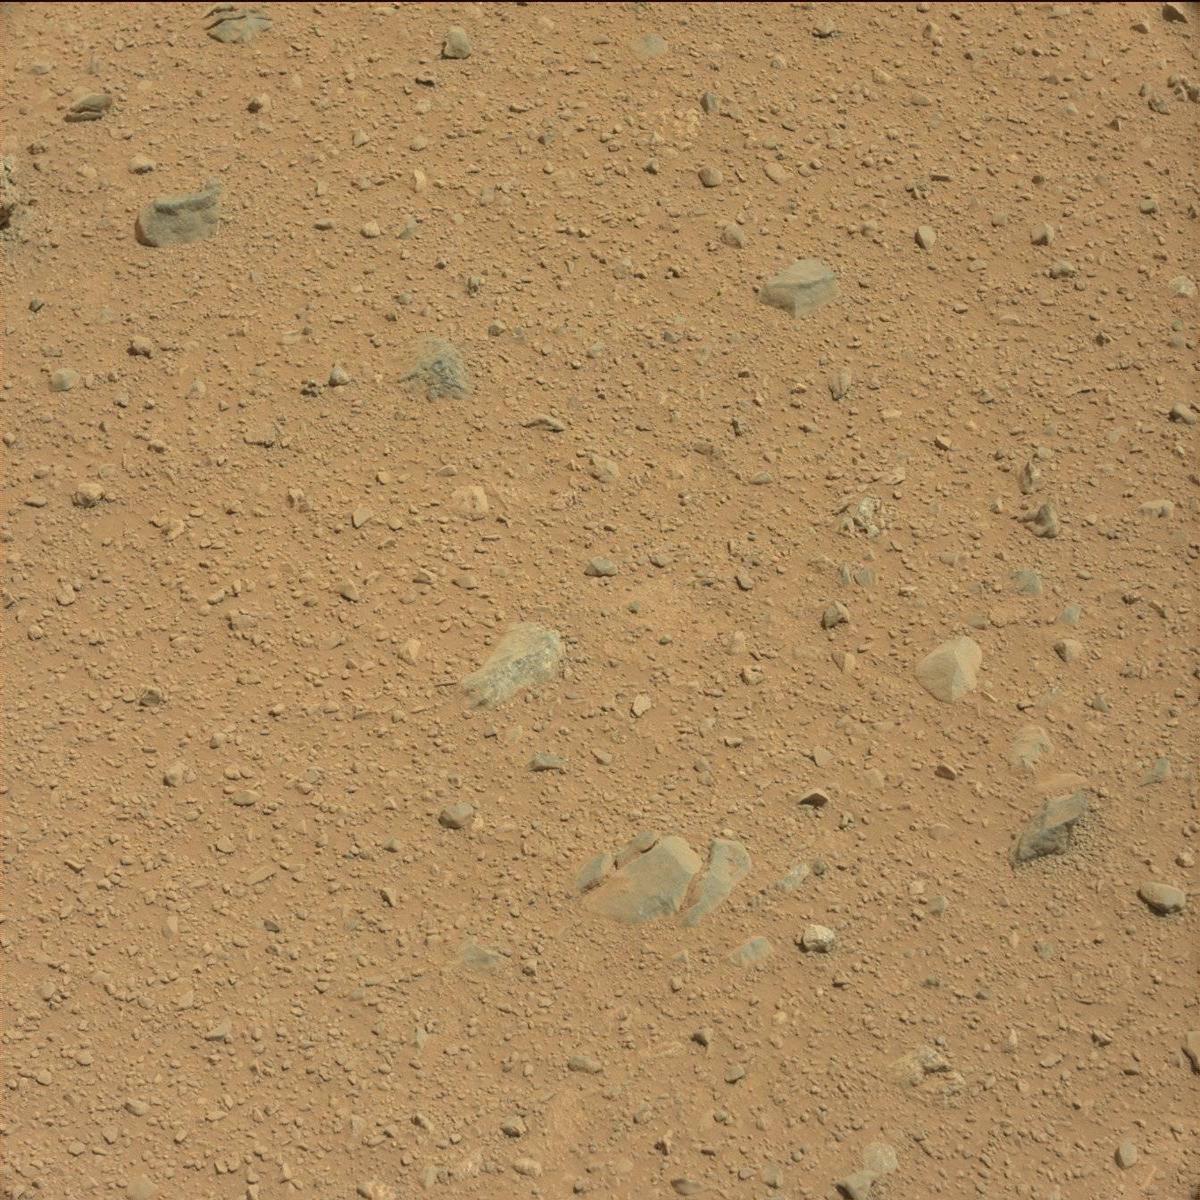
Terrain classes present: Bedrock, Sand / Soil